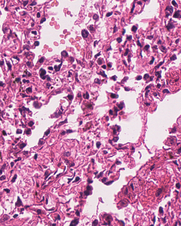
Tumor epithelial tissue: no
Tumor-associated stroma tissue: no
Normal tissue: yes